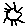
Label: sun